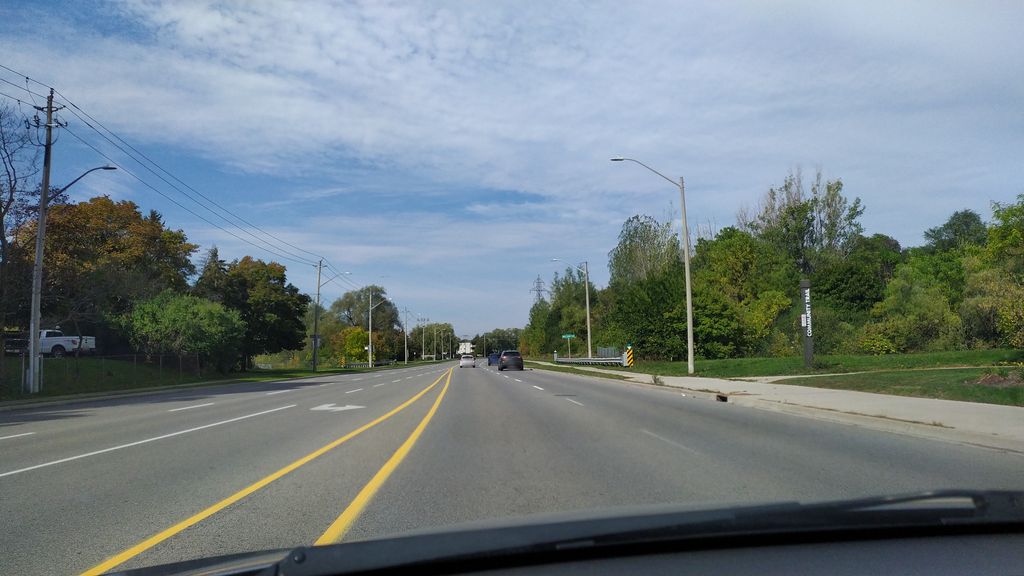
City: kitchener-waterloo